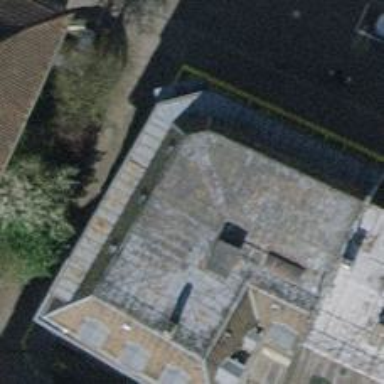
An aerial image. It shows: Kindergarten.